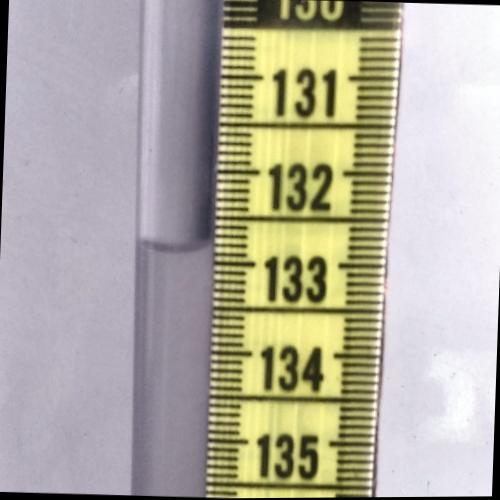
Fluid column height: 132.8 cm